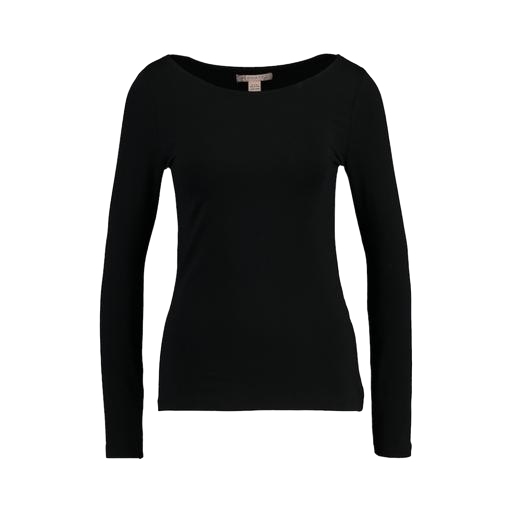
black long-sleeved jersey top, black women's long sleeve t-shirt, black stretch boatneck tee, white background